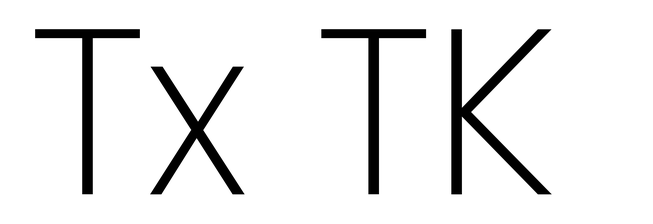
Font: Poppins-ExtraLight